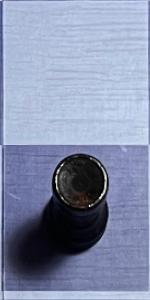
Label: Rook_Black